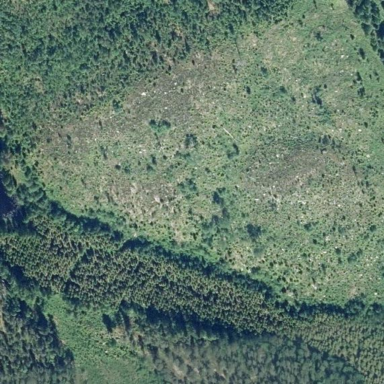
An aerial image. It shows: Clearcut man-made area surrounded by scrub vegetation.